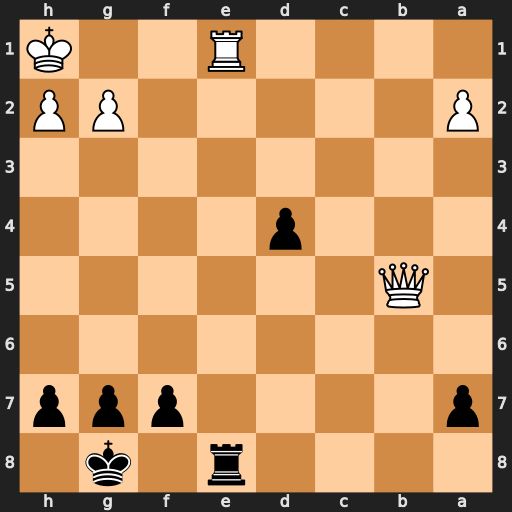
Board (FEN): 4r1k1/p4ppp/8/1Q6/3p4/8/P5PP/4R2K
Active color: b
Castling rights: -
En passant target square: -
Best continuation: Rxe1+ Qf1 Rxf1#